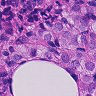
Metastatic tissue present: yes